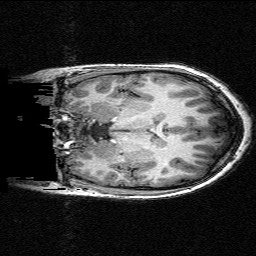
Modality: T1w
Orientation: coronal
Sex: female
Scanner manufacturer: siemens
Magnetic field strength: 3 T
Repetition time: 2.3 s
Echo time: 0.00336 s